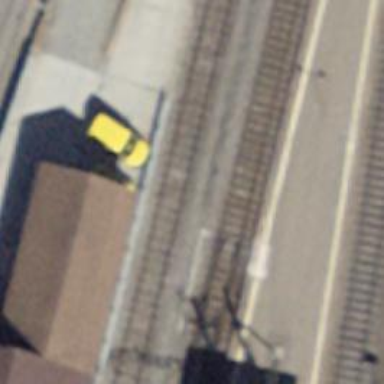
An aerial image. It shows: Railway switch.